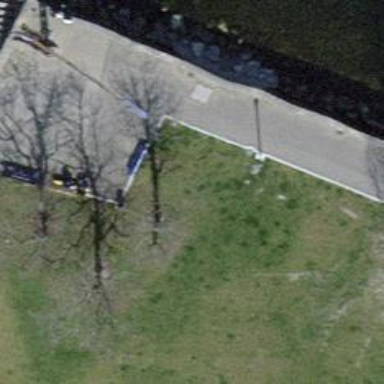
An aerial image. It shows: Bench.